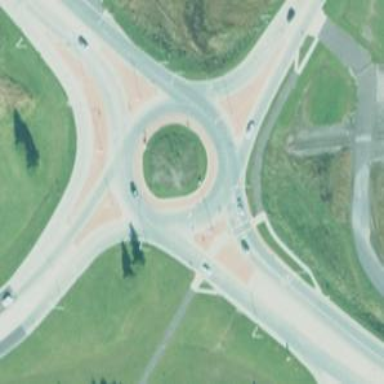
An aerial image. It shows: Roundabout at primary highway.